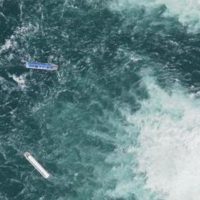
EUNIS habitat code: 15
Species observed at this site:
Chroicocephalus ridibundus
Milvus milvus
Phalacrocorax carbo
Acer campestre
Anas platyrhynchos
Cygnus olor